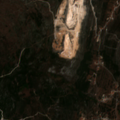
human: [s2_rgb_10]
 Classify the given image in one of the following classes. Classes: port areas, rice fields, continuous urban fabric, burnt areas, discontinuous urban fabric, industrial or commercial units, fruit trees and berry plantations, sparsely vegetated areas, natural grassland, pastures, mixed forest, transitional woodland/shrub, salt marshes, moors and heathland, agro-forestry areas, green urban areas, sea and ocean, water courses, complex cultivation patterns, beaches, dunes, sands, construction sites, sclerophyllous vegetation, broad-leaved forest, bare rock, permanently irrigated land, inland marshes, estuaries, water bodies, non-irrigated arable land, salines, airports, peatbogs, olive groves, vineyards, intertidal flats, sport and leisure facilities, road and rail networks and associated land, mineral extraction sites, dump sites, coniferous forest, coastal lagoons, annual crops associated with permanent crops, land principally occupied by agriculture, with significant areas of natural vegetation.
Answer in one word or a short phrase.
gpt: mineral extraction sites, olive groves, land principally occupied by agriculture, with significant areas of natural vegetation, sclerophyllous vegetation